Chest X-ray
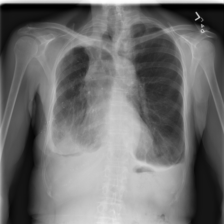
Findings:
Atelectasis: negative
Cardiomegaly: negative
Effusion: positive
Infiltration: negative
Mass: negative
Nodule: negative
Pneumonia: negative
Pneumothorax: negative
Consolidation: negative
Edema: negative
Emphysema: negative
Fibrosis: negative
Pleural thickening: positive
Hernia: negative